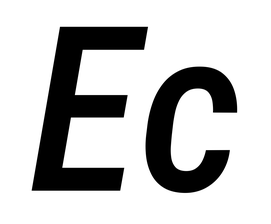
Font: Roboto-Italic_Condensed_Medium_Italic